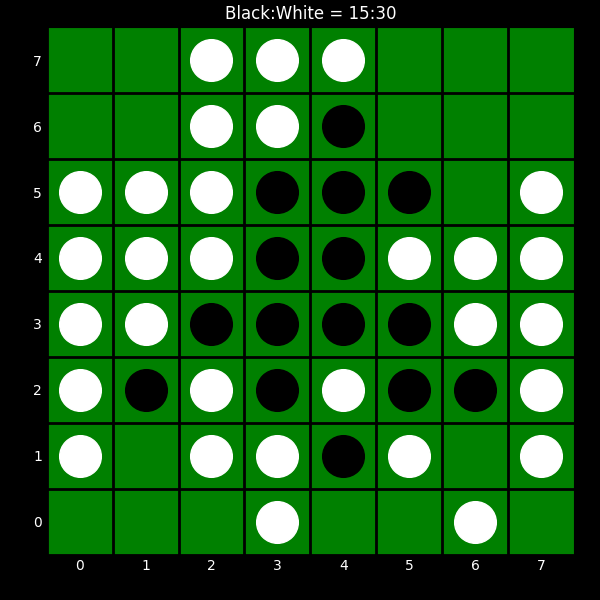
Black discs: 15
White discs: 30